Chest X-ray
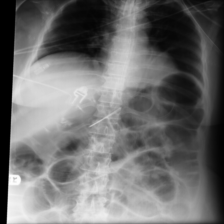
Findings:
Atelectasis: negative
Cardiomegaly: negative
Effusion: negative
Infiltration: negative
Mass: negative
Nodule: negative
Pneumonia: negative
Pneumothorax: negative
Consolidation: negative
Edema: negative
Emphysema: negative
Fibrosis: negative
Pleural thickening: negative
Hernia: negative